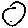
Label: circle